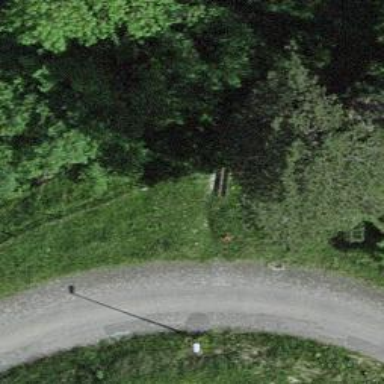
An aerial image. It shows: Brown bench in the vicinity.